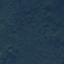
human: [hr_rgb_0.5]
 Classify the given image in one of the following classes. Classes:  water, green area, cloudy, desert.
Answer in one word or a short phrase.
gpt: green area